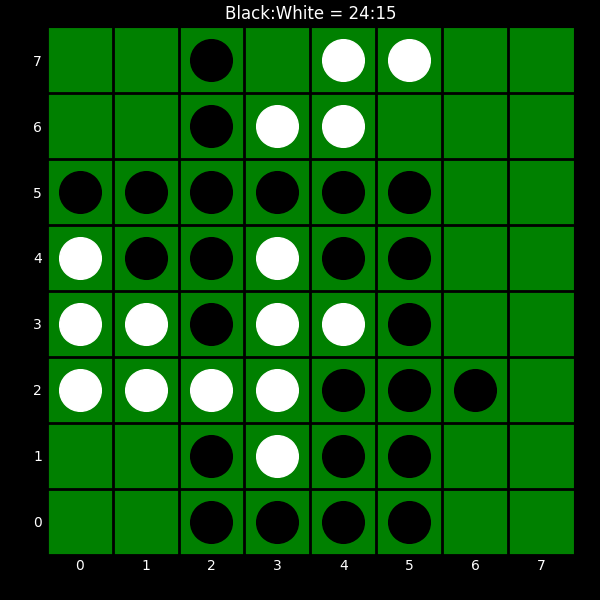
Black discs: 24
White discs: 15